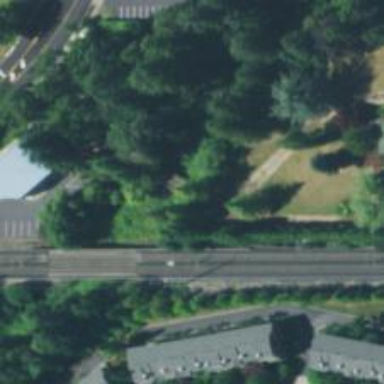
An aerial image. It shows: Driveway bridge on service road.